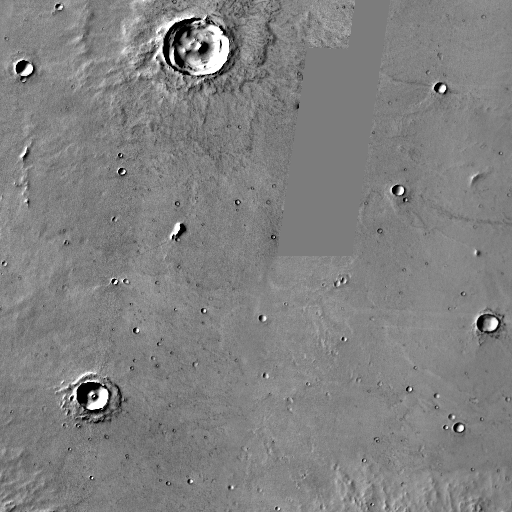
Crater classes present: Background, Other, Layered, Secondary